Question: I have TextView and CheckBox inside LinearLayout. Checkbox must appear to the right of the TextView. In the Eclipse View, Checkbox appear, but when i launch app in my device checkbox disappears.
This is Eclipse view (Checkbox is the star):

This is part of my xml file:
'''
<RelativeLayout
android:id="@+id/infoinstalacion_fragment1_relative_imagen_poli"
android:layout_width="match_parent"
android:layout_height="wrap_content"
android:layout_weight="100">
<ImageView
android:id="@+id/infoinstalacion_fragment1_imgfoto"
android:layout_width="match_parent"
android:layout_height="wrap_content"
android:scaleType="fitXY"
android:src="@drawable/pld_alza" />
<LinearLayout
android:layout_width="match_parent"
android:layout_height="wrap_content"
android:layout_alignBottom="@+id/infoinstalacion_fragment1_imgfoto"
android:background="@color/transparent">
<TextView
android:id="@+id/infoinstalacion_fragment1_nombre_encima_de_imagen"
android:layout_width="wrap_content"
android:layout_height="wrap_content"
android:layout_marginLeft="5dp"
android:paddingRight="35dp"
android:textSize="20dp"
android:textStyle="bold"
android:textAllCaps="true"
android:textColor="@color/white"
android:lines="2"
android:text="Esto es un polideportivo"
android:gravity="center_vertical"/>
<CheckBox
android:id="@+id/infoinstalacion_fragment1_checkbox_favorito"
android:layout_width="wrap_content"
android:layout_height="wrap_content"
android:focusable="true"
android:button="@drawable/checkbox_favorito"/>
</LinearLayout>
'''
Does anyone know what the problem is?
Thank.
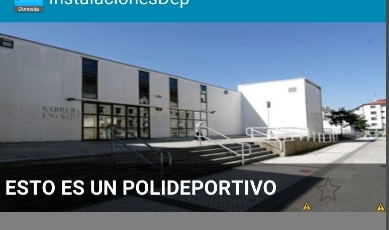
Answer: try assigning weight to linearlayout and it's children like this:
'''
<LinearLayout
android:layout_width="match_parent"
android:layout_height="wrap_content"
android:weightSum="1"
android:orientation="horizontal"
android:layout_alignBottom="@+id/infoinstalacion_fragment1_imgfoto"
android:background="@color/transparent">
<TextView
android:id="@+id/infoinstalacion_fragment1_nombre_encima_de_imagen"
android:layout_width="wrap_content"
android:layout_height="wrap_content"
android:layout_marginLeft="5dp"
android:paddingRight="35dp"
android:textSize="20dp"
android:textStyle="bold"
android:textAllCaps="true"
android:textColor="@color/white"
android:lines="2"
android:layout_weight="0.70"
android:text="Esto es un polideportivo"
android:gravity="center_vertical"/>
<CheckBox
android:id="@+id/infoinstalacion_fragment1_checkbox_favorito"
android:layout_width="wrap_content"
android:layout_height="wrap_content"
android:focusable="true"
android:layout_weight="0.30"
android:button="@drawable/checkbox_favorito"/>
'''
Hope it helps !